Question: Android Studio is just killing me. I'm migrating over from Eclipse and am unable to produce LogCat output. I just created a simple hello world app complete with a single line of 'System.out.println("hello world");' Regardless of whether I run this on an emulator or on a USB device, I get no LogCat output.
I reinstalled Android Studio, and then I got the correct output for a few executions. Now I'm back to no output. I tried restarting the computer, but this didn't correct anything.
Obviously, I can't reinstall the program every time LogCat output stops being produced, and I can't program without the ability to see console output. I'm beyond frustrated.
Here are a couple of clues:
1. Occasionally, I will get this error:
2. I am unable to run adb from the command line. Since I installed my SDK along with Android Studio, I have no idea where the adb application exists, so I don't know how to add it to my PATH variable. Even so, I don't think that this has anything to do with why LogCat output isn't produced by Android Studio.
I have tried restarting the LogCat by clicking on the icon, but this does nothing.
I realize that there are other posts on this same type of issue, but the solutions suggested there are not resolving my issue. I am grateful for any help.
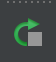
Answer: 1) Don't use System.out.println. Import android.util.Log and then use
'''
Log.e("Randall", "Hello World");
'''
Additionally, adb should be found in your
'''
sdk/platform-tools/adb
'''
folder